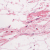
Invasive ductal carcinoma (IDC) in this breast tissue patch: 0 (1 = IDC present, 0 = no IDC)